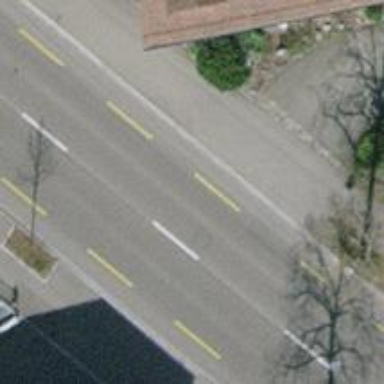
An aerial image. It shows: Asphalt road with trolley wire for trolleys. It is primary highway with designated lane for both directions of cycling.